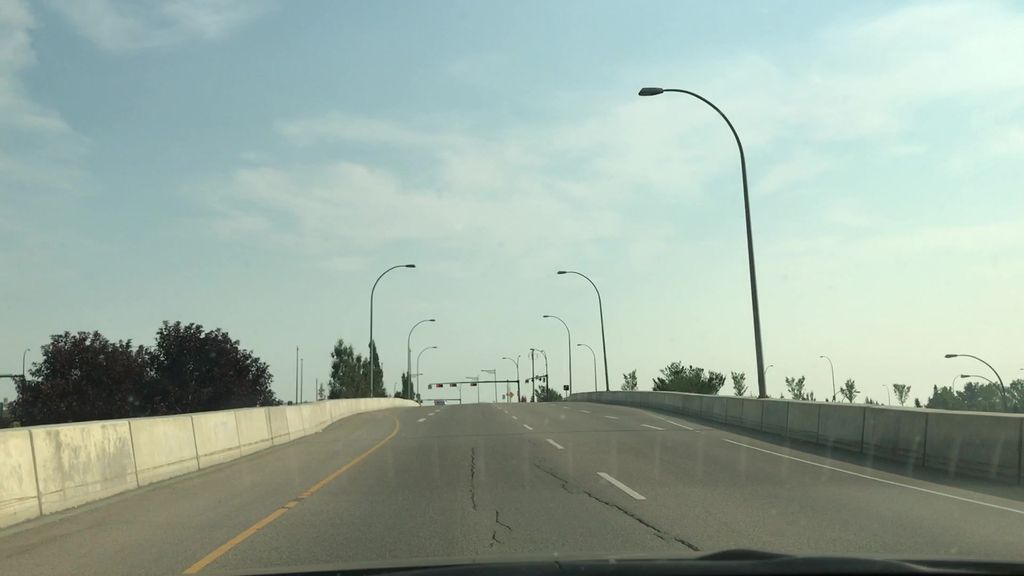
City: edmonton